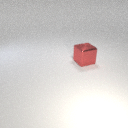
large red metal cube